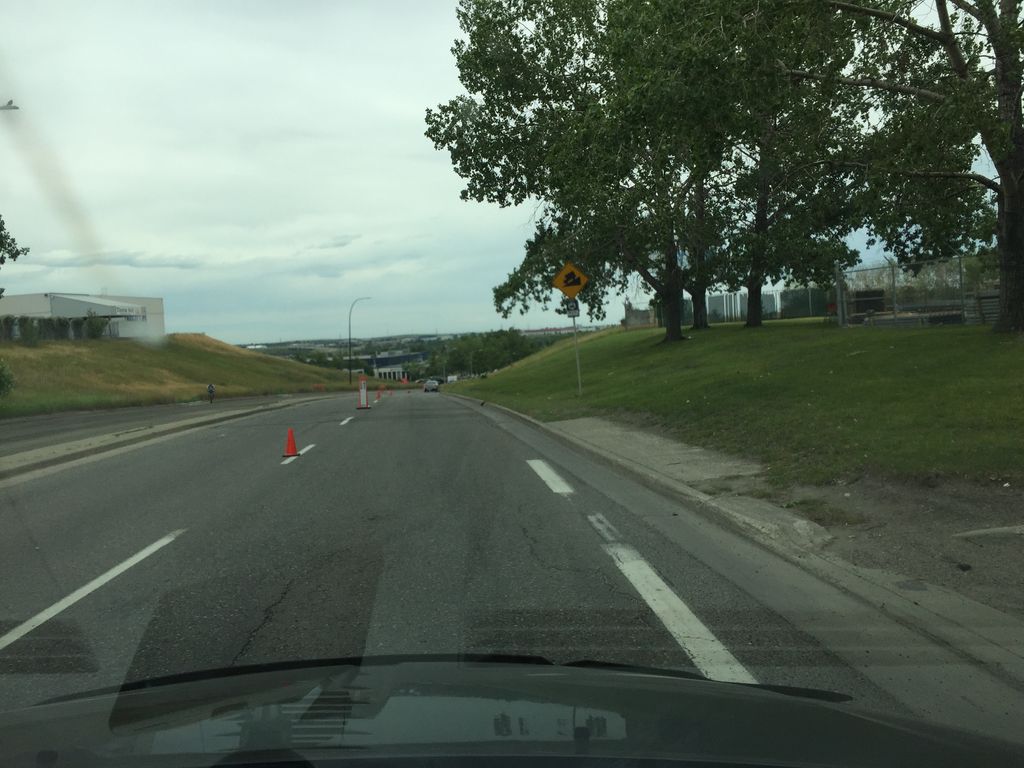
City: calgary